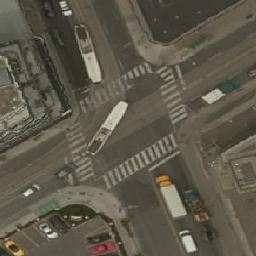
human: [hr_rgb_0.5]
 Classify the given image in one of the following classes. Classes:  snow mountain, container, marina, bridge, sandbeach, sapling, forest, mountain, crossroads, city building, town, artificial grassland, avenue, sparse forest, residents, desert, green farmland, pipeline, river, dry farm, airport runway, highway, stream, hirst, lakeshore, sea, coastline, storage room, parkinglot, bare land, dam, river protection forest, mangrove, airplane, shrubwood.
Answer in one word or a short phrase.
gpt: crossroads